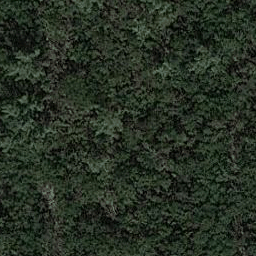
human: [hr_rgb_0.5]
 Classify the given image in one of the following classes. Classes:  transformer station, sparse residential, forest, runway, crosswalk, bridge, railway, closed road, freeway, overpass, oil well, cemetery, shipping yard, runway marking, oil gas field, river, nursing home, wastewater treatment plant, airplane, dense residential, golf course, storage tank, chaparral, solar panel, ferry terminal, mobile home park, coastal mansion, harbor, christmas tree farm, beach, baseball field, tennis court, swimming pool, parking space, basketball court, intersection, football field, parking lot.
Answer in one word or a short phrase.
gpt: forest